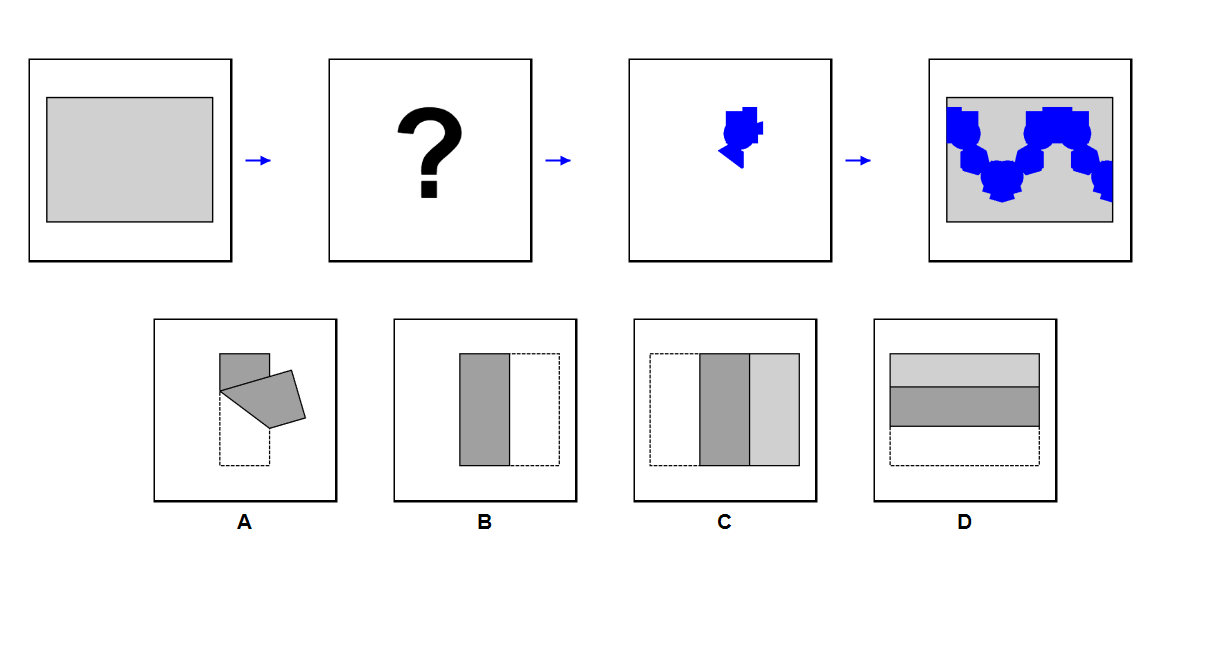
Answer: D